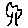
Label: tree